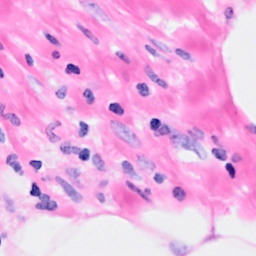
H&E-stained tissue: Breast